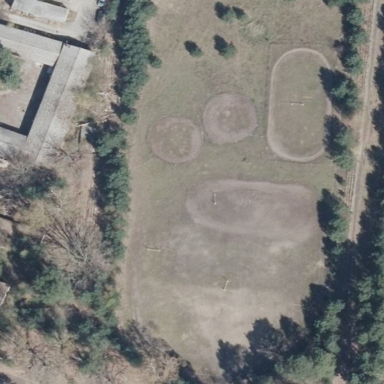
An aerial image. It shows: Equestrian pitch for leisure land activities.